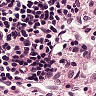
Metastatic tissue present: no